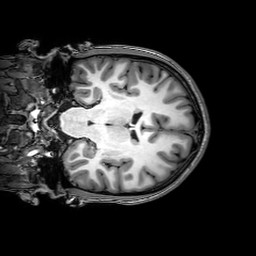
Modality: T1w
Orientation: coronal
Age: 20
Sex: male
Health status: healthy
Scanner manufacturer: philips
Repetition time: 0.008462 s
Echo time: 0.00393 s